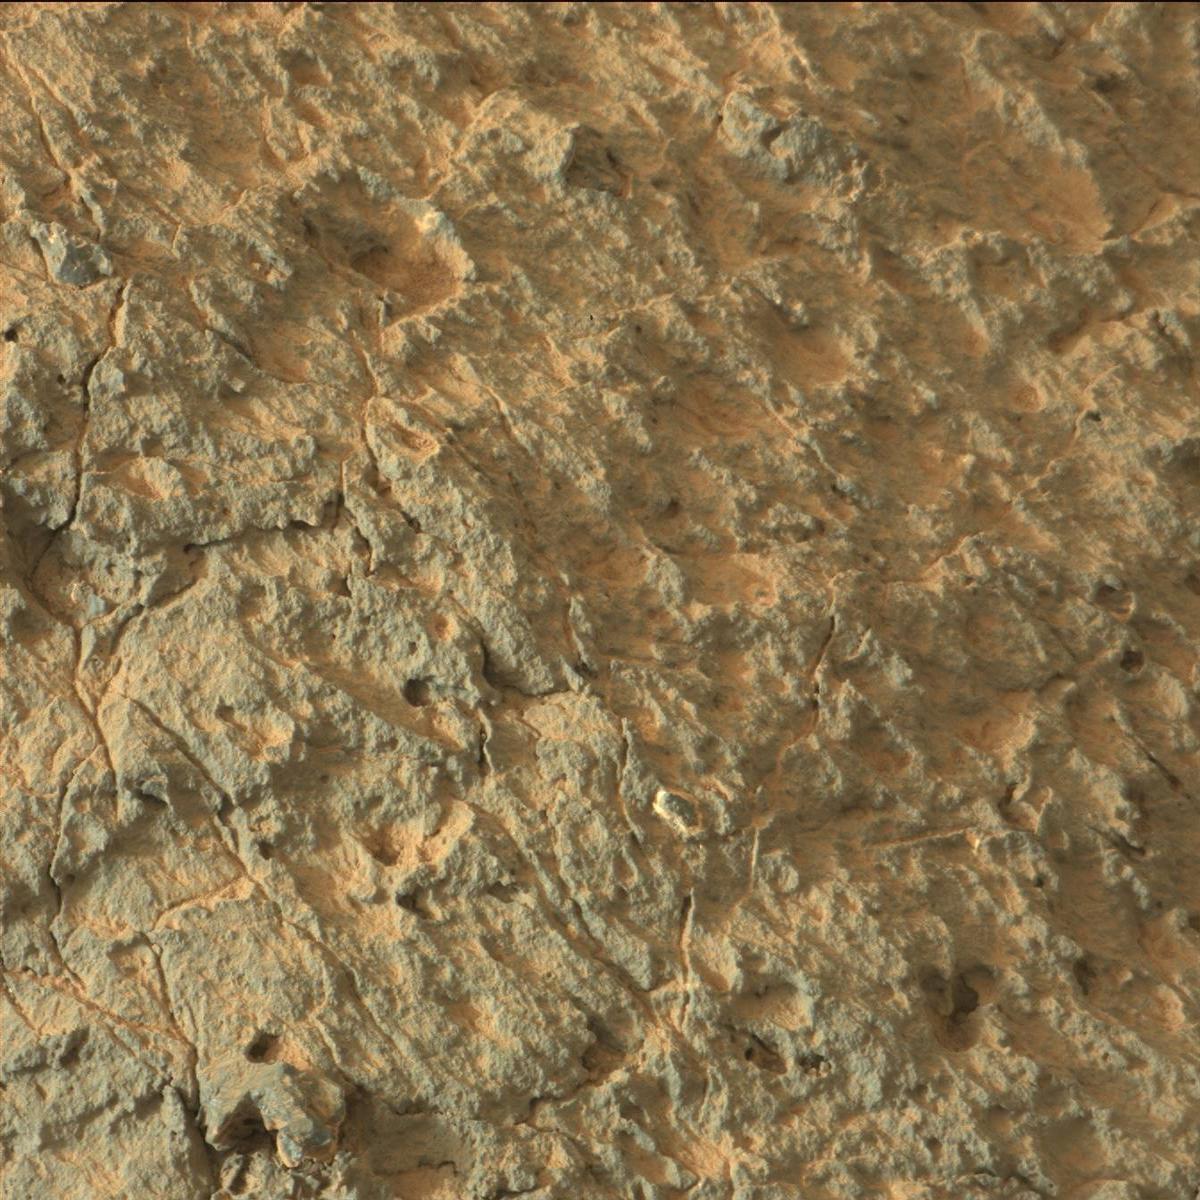
Terrain classes present: Bedrock, Sand / Soil